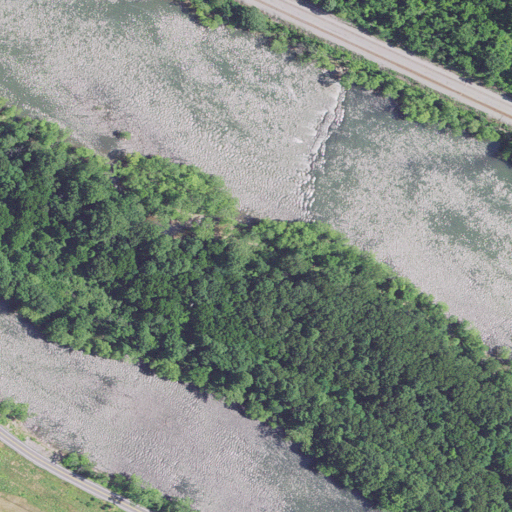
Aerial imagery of island in West Virginia named Brooks Island containing open water, deciduous forest, medium intensity development, grassland, low intensity development, herbaceous wetlands, and open development